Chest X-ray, AP view. Patient: 48 years old, sex M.
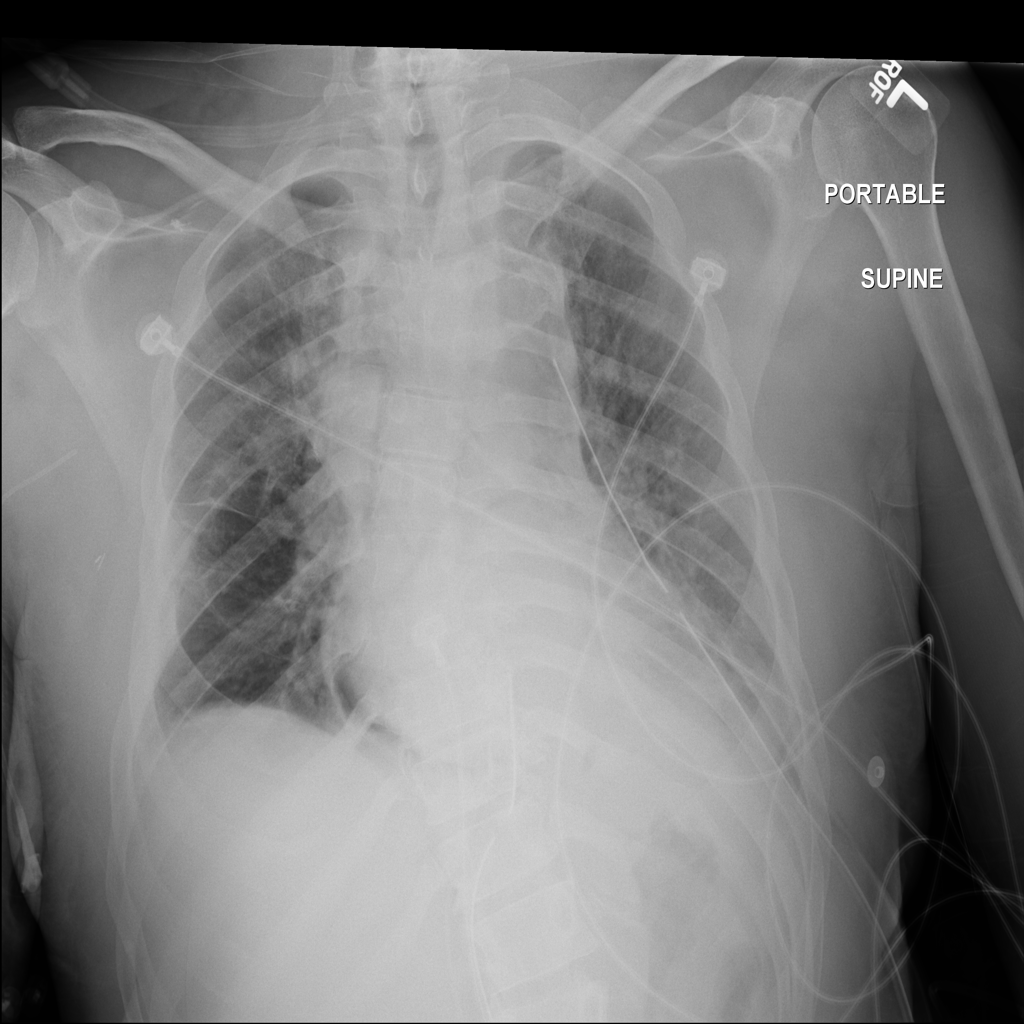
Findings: Effusion, Infiltration